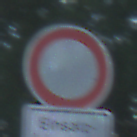
Verkehrszeichen: VerbotFahrzeugeAllerArt
Zusatzzeichen unten: BesondereFahrzeugeUndTransportgueter3
Umgebung: Outdoor, RoadRail
Tageszeit: MorningAfternoon
Wetter: Clear
Licht: Natural
Jahreszeit: NotSpecified
Kontrast: HighContrast